Field crop: maize
Growth stage: 2
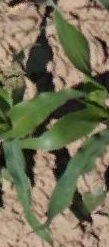
Species: maize